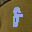
Label: 8